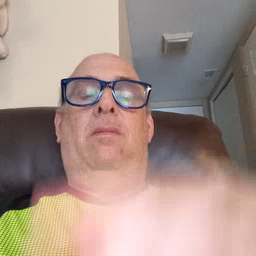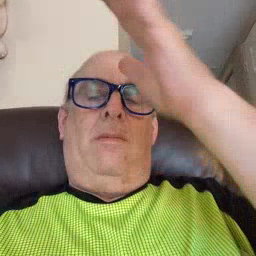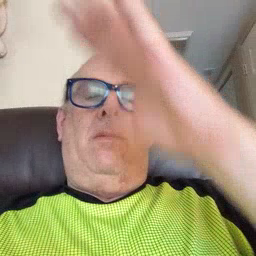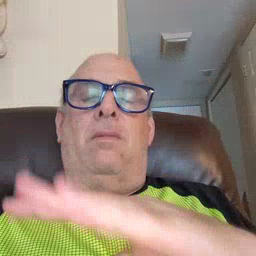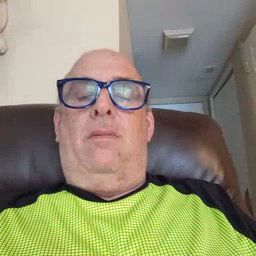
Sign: man